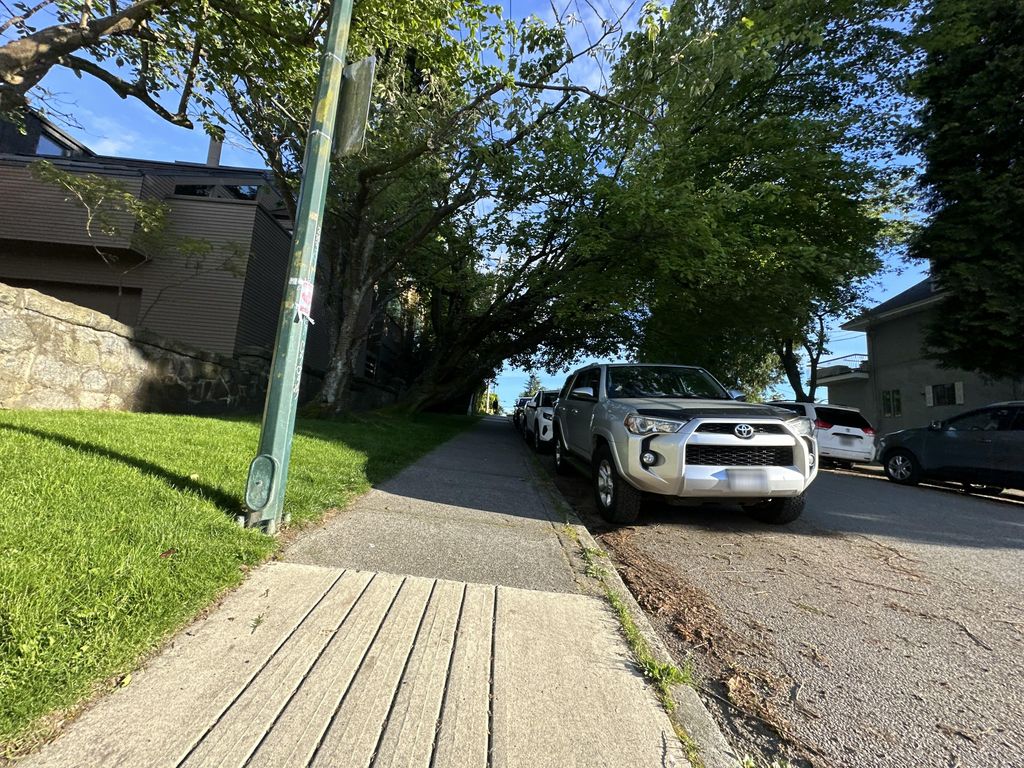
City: vancouver